Question: I'm triying to make a figure where the stem plot has the baseline on the data of 'dataframe_3_merged['TOTAL']'.
'''
import numpy as np
from eurostatapiclient import EurostatAPIClient
import matplotlib.pyplot as plt
import matplotlib.ticker as mtick
import seaborn as sns
import pandas as pd
#Set versions and formats, so far only the ones used here are availeable and call client
VERSION = 'v2.1'
FORMAT = 'json'
LANGUAGE = 'en'
client = EurostatAPIClient(VERSION, FORMAT, LANGUAGE)
dataframe_3_query_total = 'ilc_peps01?precision=1&sex=T&geo=AT&geo=BE&geo=BG&geo=CH&geo=CY&geo=CZ&geo=DK&geo=EA19&geo=EE&geo=EL&geo=ES&geo=EU28&geo=FI&geo=FR&geo=HR&geo=HU&geo=IE&geo=IS&geo=IT&geo=LT&geo=LU&geo=LV&geo=ME&geo=MK&geo=MT&geo=NL&geo=NO&geo=PL&geo=PT&geo=RO&geo=RS&geo=SE&geo=SI&geo=SK&geo=TR&geo=UK&unit=PC&unitLabel=label&time=2018&age=TOTAL'
dataframe_3_query_urb = 'ilc_peps13?precision=1&deg_urb=DEG1&deg_urb=DEG2&deg_urb=DEG3&geo=AT&geo=BE&geo=BG&geo=CH&geo=CY&geo=CZ&geo=DE&geo=DK&geo=EA19&geo=EE&geo=EL&geo=ES&geo=EU28&geo=FI&geo=FR&geo=HR&geo=HU&geo=IE&geo=IS&geo=IT&geo=LT&geo=LU&geo=LV&geo=MK&geo=MT&geo=NL&geo=NO&geo=PL&geo=PT&geo=RO&geo=RS&geo=SE&geo=SI&geo=SK&geo=UK&unit=PC&unitLabel=label&time=2018'
dataframe_3_total = client.get_dataset(dataframe_3_query_total).to_dataframe().pivot(index = 'geo',columns = 'age',values = 'values')
dataframe_3_urb =client.get_dataset(dataframe_3_query_urb).to_dataframe().pivot(index = 'geo',columns = 'deg_urb',values = 'values')
dataframe_3_merged = dataframe_3_total.join(dataframe_3_urb).dropna()
fig, ax = plt.subplots(figsize=(15, 4))
plt.ylim(0,51)
x = range(0,32,1)
stem_1 =plt.stem(x,dataframe_3_merged['DEG1'])
stem_2=plt.stem(x, dataframe_3_merged['DEG2'])
stem_3=plt.stem(x, dataframe_3_merged['DEG3'])
plt.setp(stem_2, color = 'r')
plt.setp(stem_3, color = 'g')
scatterplot= sns.scatterplot(x=dataframe_3_merged.index, #We draw the scatterplot and specify the arguments
y = dataframe_3_merged['TOTAL'],
ax=ax ,
s = 100 ,
legend = False,
marker="_",
color = 'b')
'''
The goal is to have a plot similar to this image:

I tried to use the list 'dataframe_3_merged['TOTAL']' as the parameter in the bottom argument of plt.stem but I have this traceback: 'ValueError: setting an array element with a sequence.'
Thank you for your help!
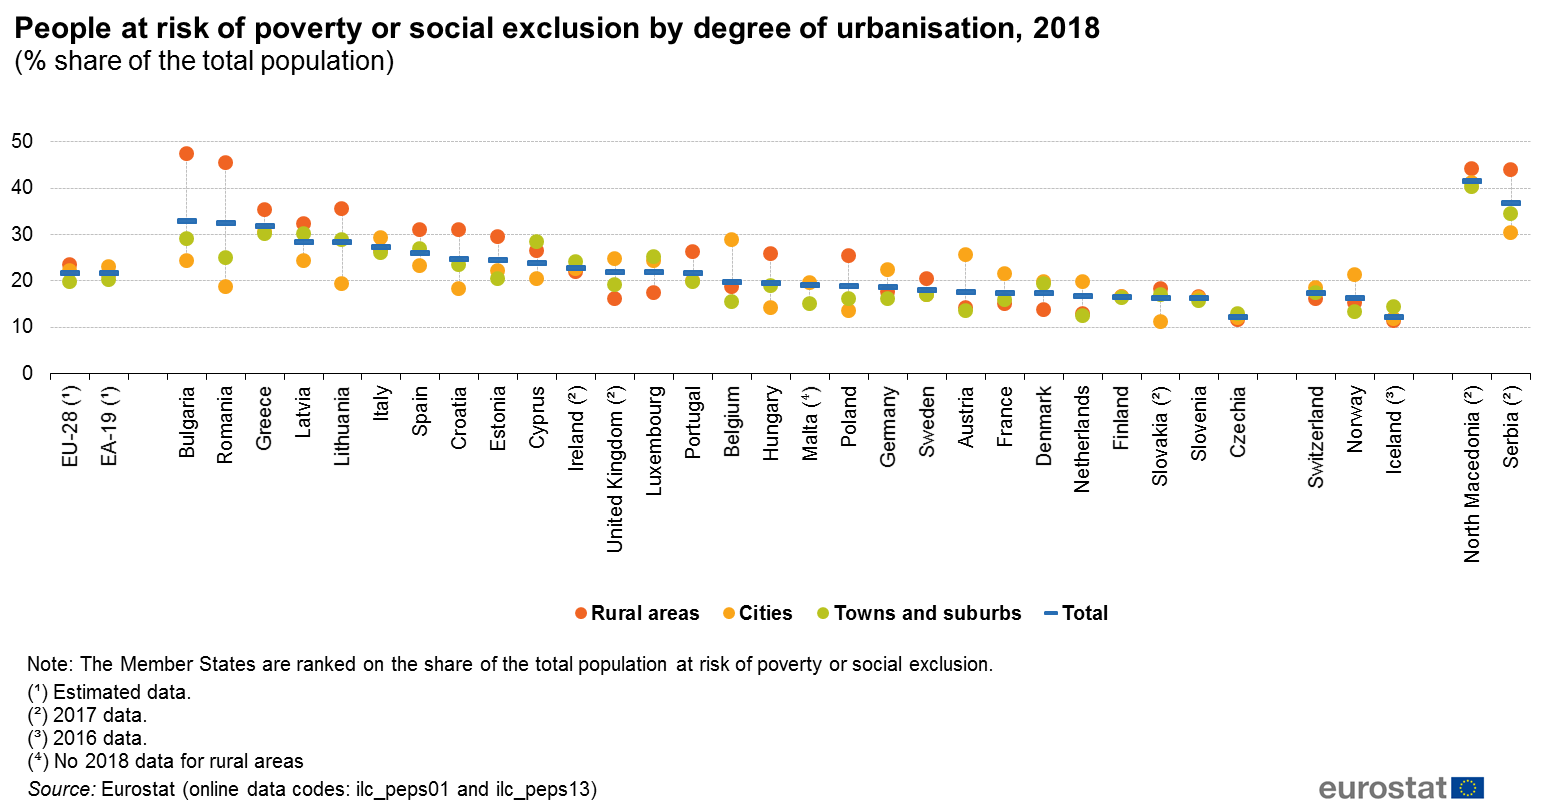
Answer: You could replace each stem plot by a scatter plot and a plot of vertical lines ('plt.vlines'). Setting the 'zorder=0' ensures the lines are drawn behind the dots.
'''
from matplotlib import pyplot as plt
import numpy as np
import pandas as pd
names = ['hydrogen', 'helium', 'lithium', 'beryllium', 'boron', 'carbon', 'nitrogen', 'oxygen', 'fluorine', 'neon', 'sodium', 'magnesium', 'aluminium', 'silicon', 'phosphorus', 'sulphur', 'chlorine', 'argon', 'potassium', 'calcium', 'scandium', 'titanium', 'vanadium', 'chromium', 'manganese', 'iron', 'cobalt', 'nickel', 'copper', 'zinc', 'gallium', 'germanium', 'arsenic', 'selenium', 'bromine', 'krypton']
N = len(names)
df = pd.DataFrame({'Deg1': 35 + np.random.normal(size=N).cumsum(),
'Deg2': 25 + np.random.normal(size=N).cumsum(),
'Deg3': 15 + np.random.normal(size=N).cumsum()},
index=names)
df['Total'] = df.mean(axis=1)
for deg, color, label in zip(['Deg1', 'Deg2', 'Deg3'], ['tomato', 'orange', 'palegreen'],
['label1', 'label2', 'label3']):
plt.vlines(df.index, df[deg], df['Total'], lw=0.2, color='k', zorder=0)
plt.scatter(df.index, df[deg], marker='o', color=color, label=label)
plt.scatter(df.index, df['Total'], marker='_', color='deepskyblue', s=100)
plt.xticks(rotation='vertical')
plt.ylim(0, 51)
plt.margins(x=0.02)
plt.legend(ncol=3, bbox_to_anchor=(0.5, -0.4), loc='upper center')
plt.grid(True, axis='y')
plt.tick_params(length=0)
for where in ['top', 'left', 'right']:
plt.gca().spines[where].set_visible(False)
plt.tight_layout()
plt.show()
'''
<URL>